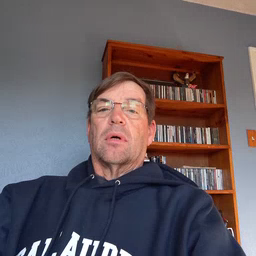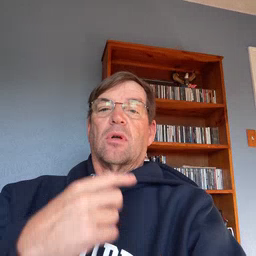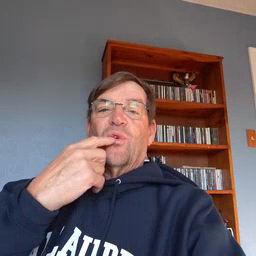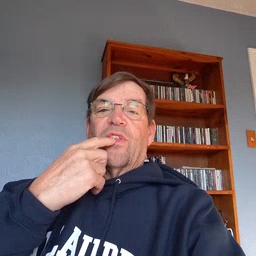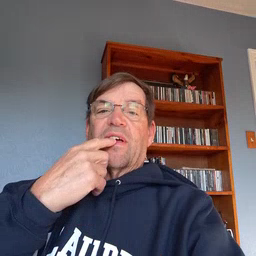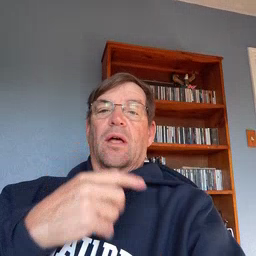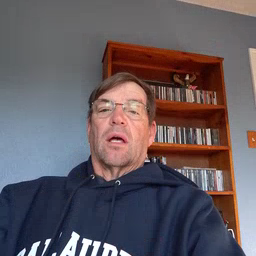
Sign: tooth